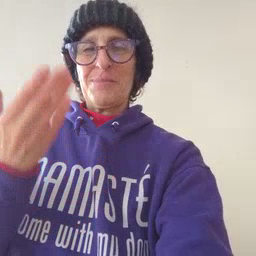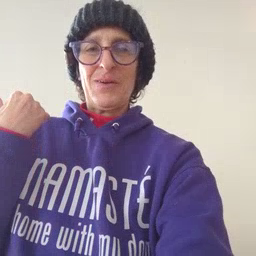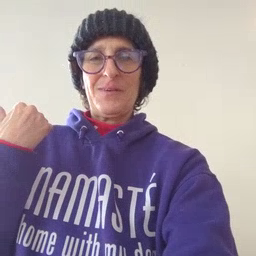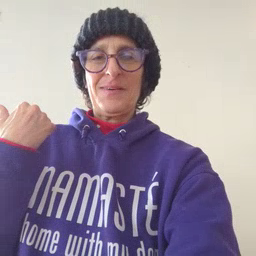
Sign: before